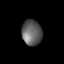
Tissue: lung
Cell type: Epithelial cells
Senescence score: 0.1811
Nuclear area (px): 497
Mean DAPI intensity: 96.495